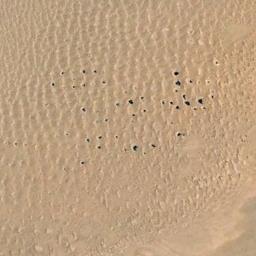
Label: desert